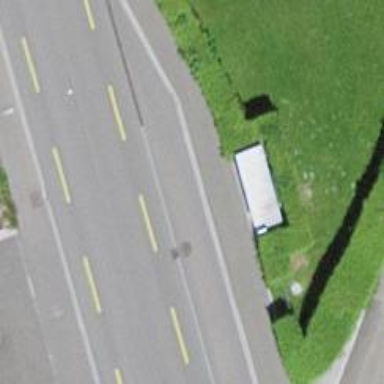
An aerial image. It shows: Bus stop with sheltered platform for public transport.